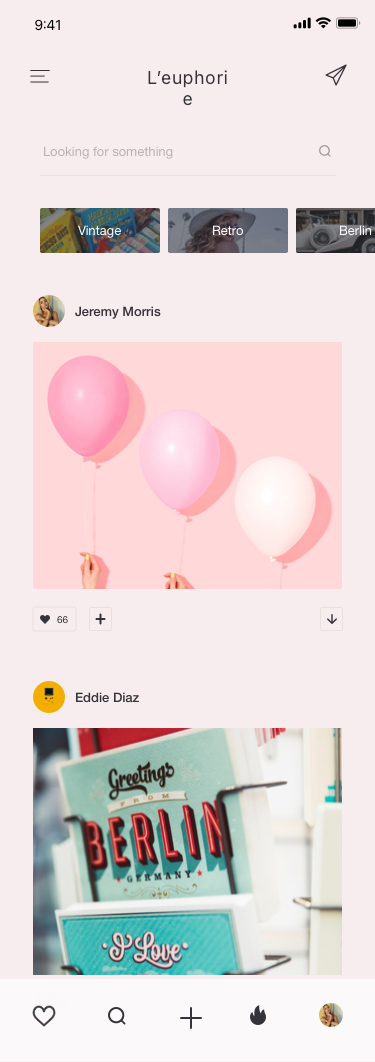
Text in this UI design:
Berlin
Retro
Vintage